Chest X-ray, PA view. Patient: 54 years old, sex M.
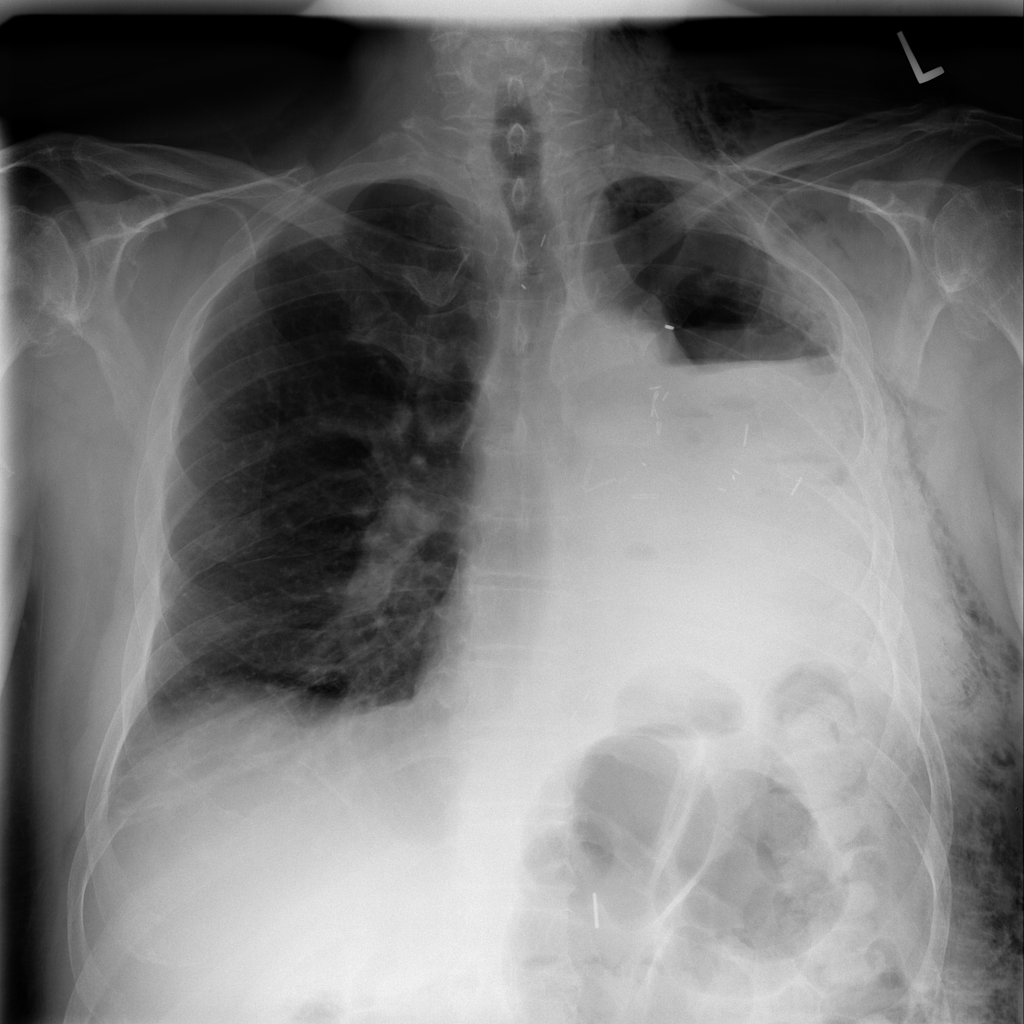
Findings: Pneumonia